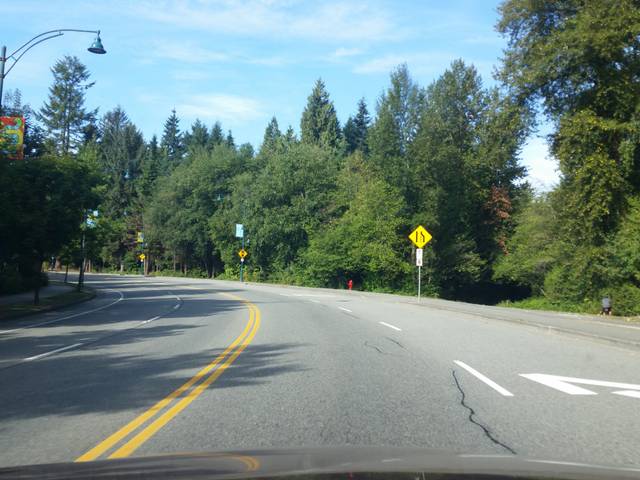
Region: Canada
Coordinates: 49.281, -122.837